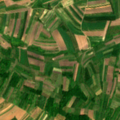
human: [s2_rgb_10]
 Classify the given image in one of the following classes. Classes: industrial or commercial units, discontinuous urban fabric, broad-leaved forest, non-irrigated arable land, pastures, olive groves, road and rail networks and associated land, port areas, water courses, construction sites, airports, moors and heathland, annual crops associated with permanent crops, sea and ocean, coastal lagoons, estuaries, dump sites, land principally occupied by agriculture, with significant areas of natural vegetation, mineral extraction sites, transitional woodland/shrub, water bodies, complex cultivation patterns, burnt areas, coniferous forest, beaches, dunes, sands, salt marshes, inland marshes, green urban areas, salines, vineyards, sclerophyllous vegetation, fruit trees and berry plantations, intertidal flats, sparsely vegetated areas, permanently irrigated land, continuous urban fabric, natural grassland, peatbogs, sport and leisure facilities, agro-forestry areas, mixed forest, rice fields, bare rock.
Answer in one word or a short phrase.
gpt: non-irrigated arable land, complex cultivation patterns, land principally occupied by agriculture, with significant areas of natural vegetation